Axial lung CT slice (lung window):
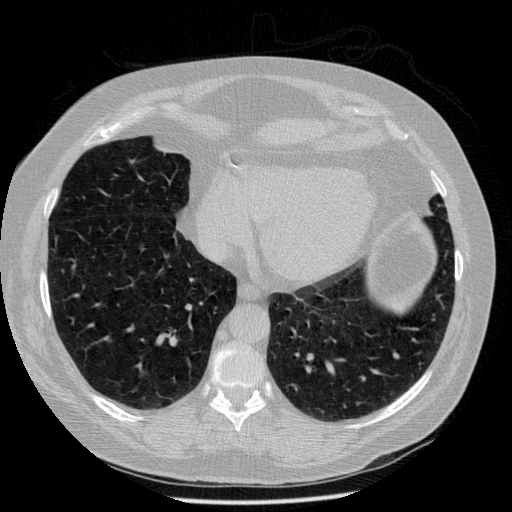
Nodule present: no